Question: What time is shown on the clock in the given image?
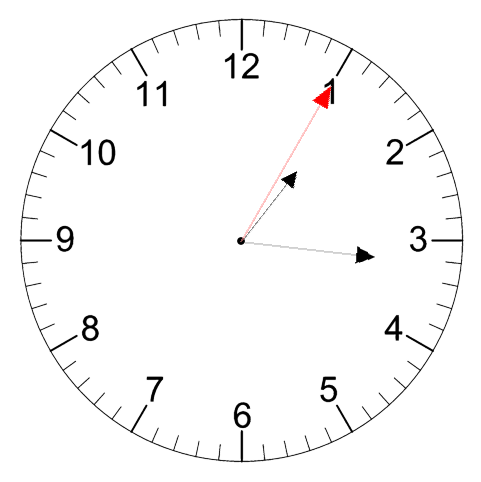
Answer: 01:16:05